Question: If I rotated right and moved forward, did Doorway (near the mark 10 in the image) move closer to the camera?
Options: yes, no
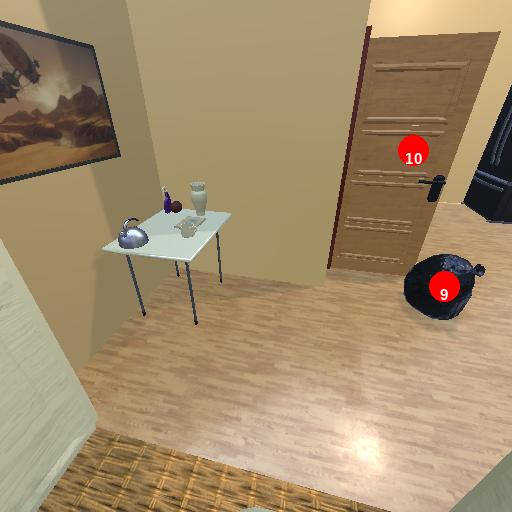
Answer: yes